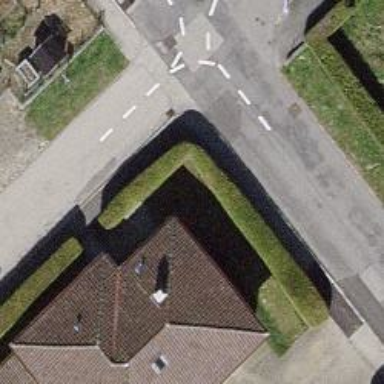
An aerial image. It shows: Hedge acting as barrier.